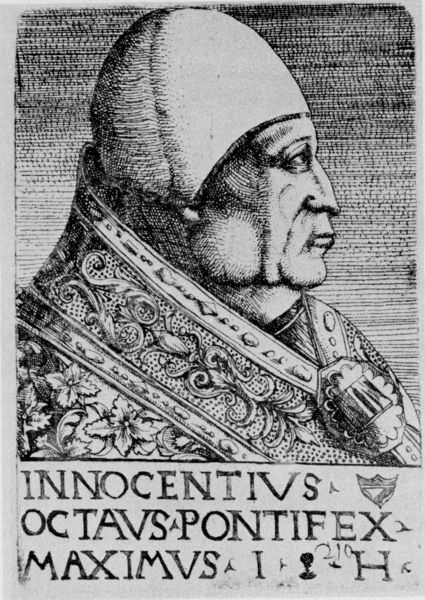
Titel: Bildnis von Innocent VIII
Künstler: Hieronymus Hopfer
Institution: (Seriendruck)
Schlagwörter: blätter, mann, umhang, weiß, bäume, blume, blumen, grau, holz, hut, mund, nase, ohr, profil, schmuck, schwarz, skizze, zeichnung, schal, haube, muster, ornament, kappe, mütze, augen, gesicht, kragen, mensch, bildnis, portrait, porträt, brücke, kirche, auge, gewand, gold, mantel, stoff, blatt, brosche, kinn, lippen, renaissance, wald, stock, holzschnitt, schrift, italien, backen, felswand, gebirge, grafik, graphik, rand, papst, dick, inschrift, verzierung, geländer, edel, wange, name, buch, druck, lithographie, schraffur, radierung, stich, illustration, text, beschriftung, orden, entwurf, brokat, braue, rom, wappen, talar, doppelkinn, wanderer, klerus, vatikan, heiliger, tiara, emblem, kupferstich, typografie, verschluss, ornat, latein, maximus, frontispiz, seriendruck, kleriker, pontifex, pontifex maximus, innocentius, innocenz, innozenz, ionnocenz, octavus, ustämme, nae, papst innozenz, ordinat, pontifix, octavs, innozenz der achte, octaus, ornaet, 210, innocentus